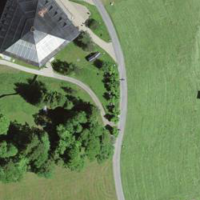
EUNIS habitat code: 24
Species observed at this site:
Filipendula ulmaria
Plantago major